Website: apple
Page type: review-order
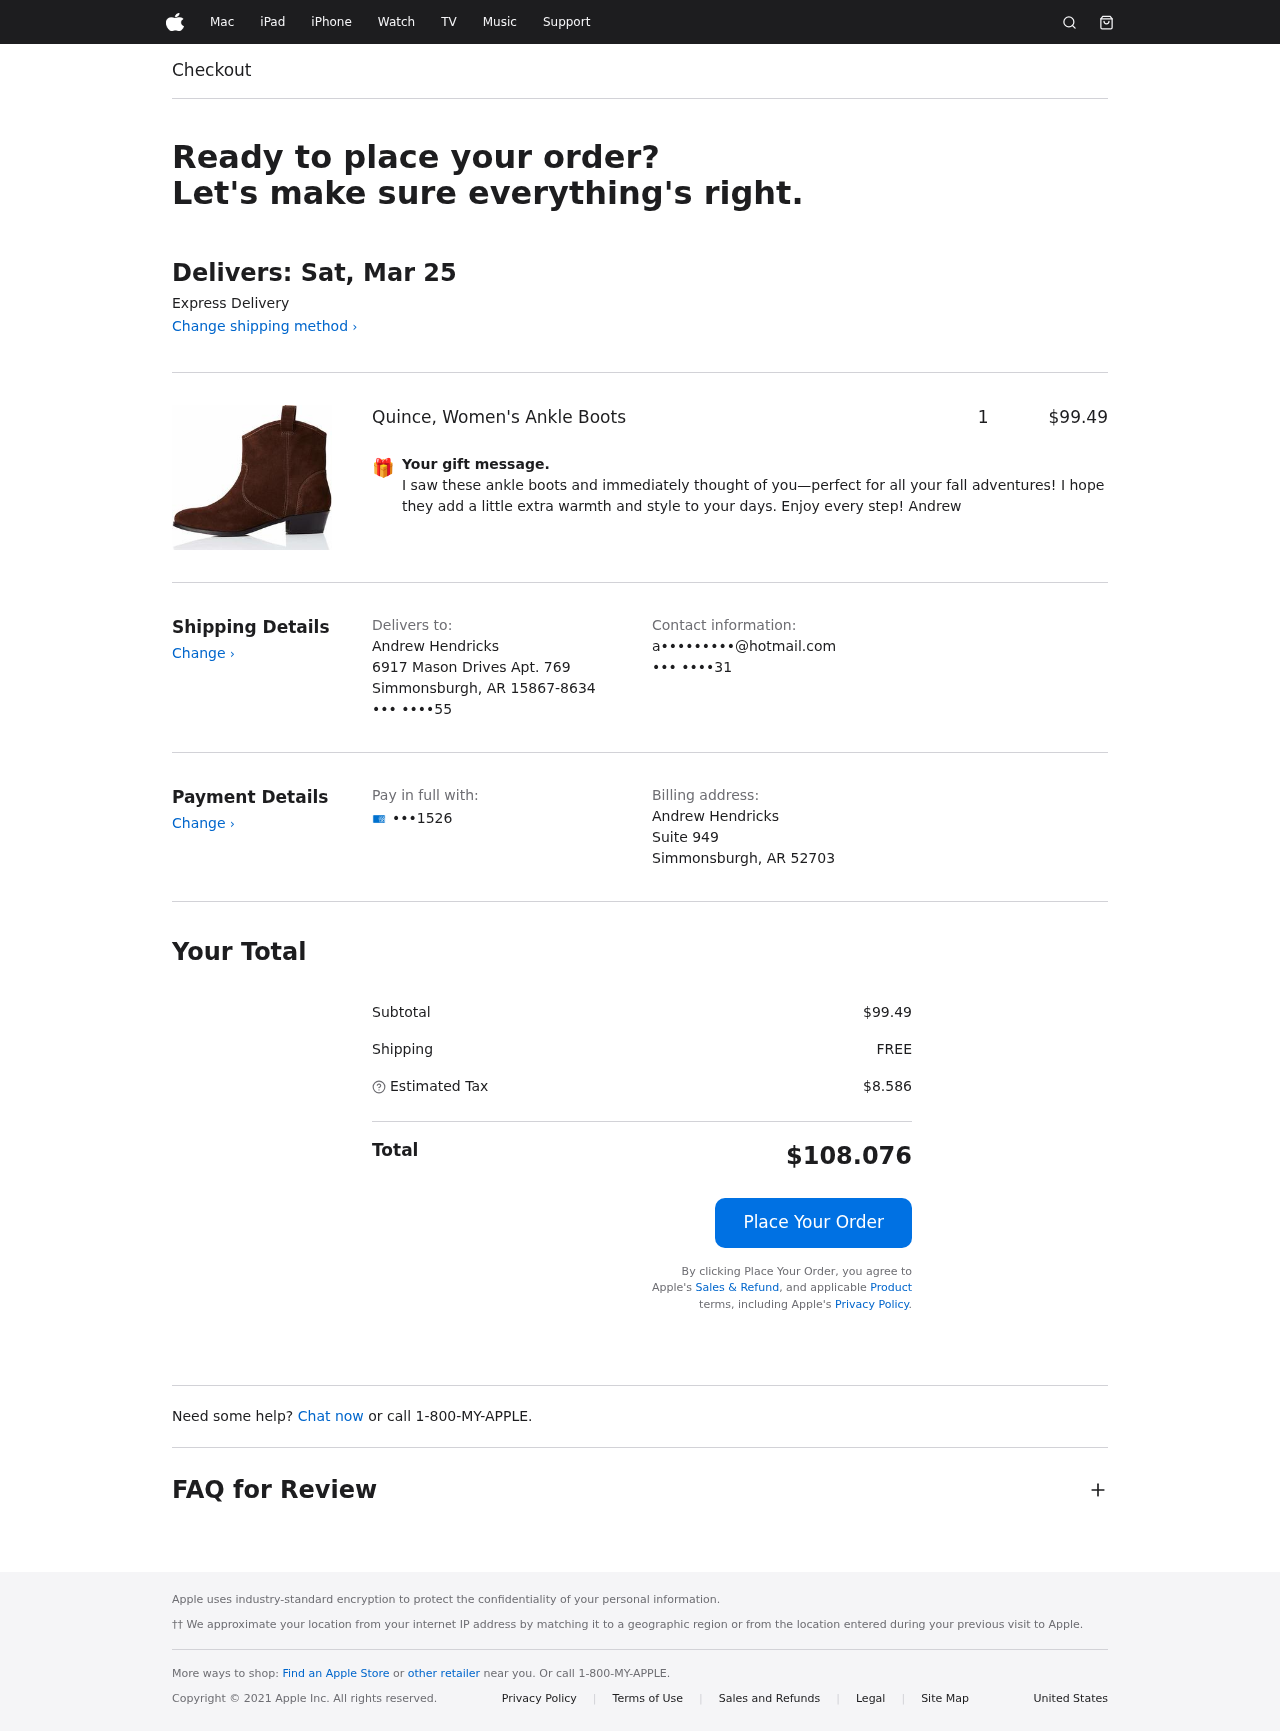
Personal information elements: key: PII_CARD_LAST4
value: •••1526
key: PII_CITY
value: Simmonsburgh
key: PII_EMAIL
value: a•••••••••@hotmail.com
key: PII_FULLNAME
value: Andrew Hendricks
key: PII_GIFT_MESSAGE
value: I saw these ankle boots and immediately thought of you—perfect for all your fall adventures! I hope they add a little extra warmth and style to your days. Enjoy every step! Andrew
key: PII_PHONE
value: ••• ••••55
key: PII_PHONE_ALT
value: ••• ••••31
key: PII_POSTCODE2
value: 52703
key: PII_POSTCODE_FULL
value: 15867-8634
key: PII_STATE_ABBR
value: AR
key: PII_STREET
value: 6917 Mason Drives Apt. 769
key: PII_STREET2
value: Suite 949
Product elements: key: PRODUCT1_NAME
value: Quince, Women's Ankle Boots
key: PRODUCT1_PRICE
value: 99.49
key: PRODUCT1_QUANTITY
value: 1
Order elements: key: ORDER_DELIVERY_DATE
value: Delivers: Sat, Mar 25
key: ORDER_SUBTOTAL
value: $99.49
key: ORDER_SHIPPING_COST
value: FREE
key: ORDER_TAX
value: $8.586
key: ORDER_TOTAL
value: $108.076